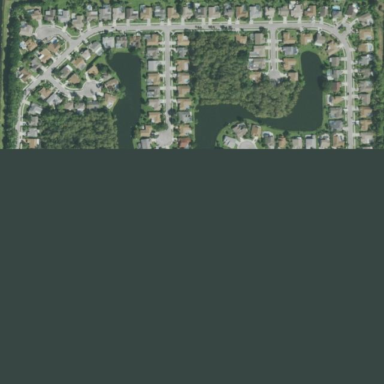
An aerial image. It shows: Neighborhood.